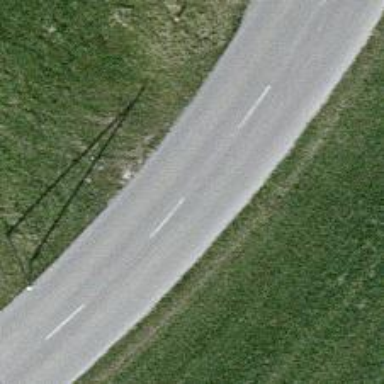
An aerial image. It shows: Unclassified road.